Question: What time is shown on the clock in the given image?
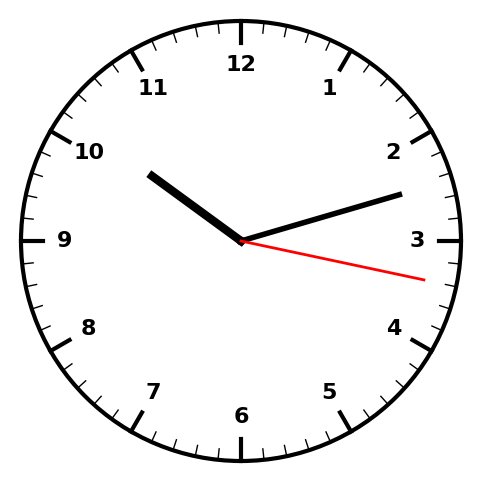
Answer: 10:12:17